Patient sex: M
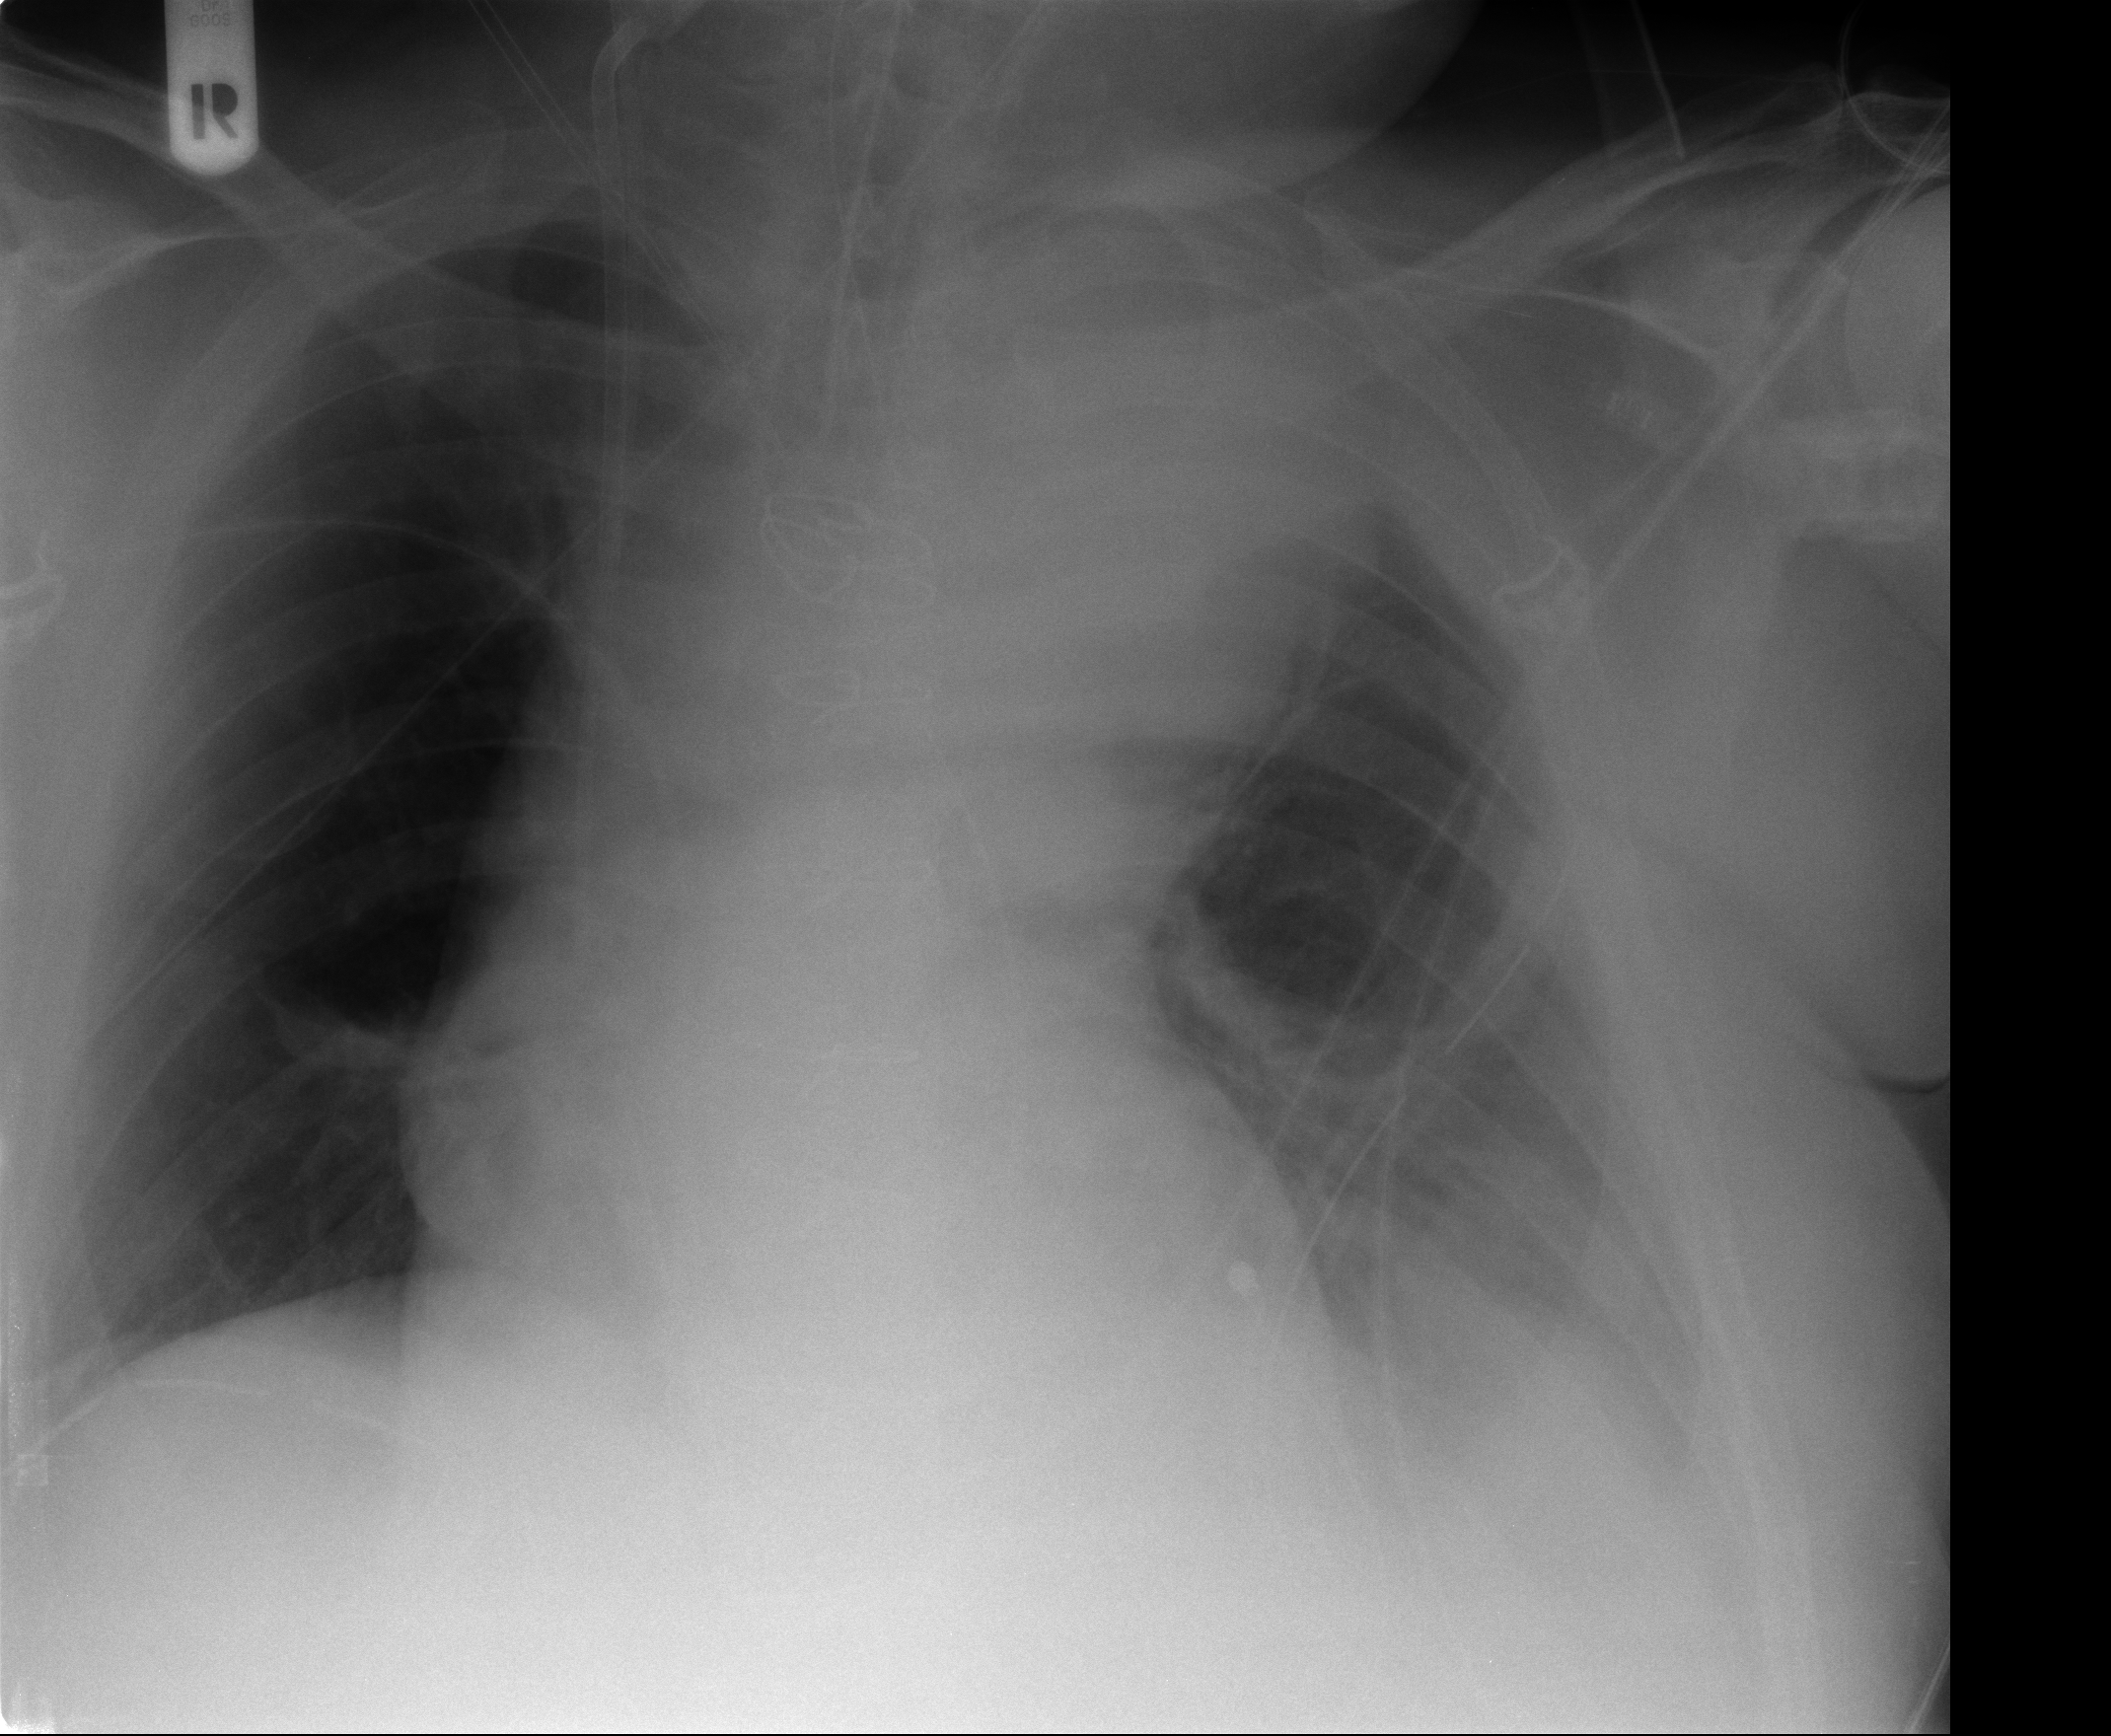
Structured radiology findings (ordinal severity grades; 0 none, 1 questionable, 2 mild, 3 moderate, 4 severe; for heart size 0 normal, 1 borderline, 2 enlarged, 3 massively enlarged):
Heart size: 3
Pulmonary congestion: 1
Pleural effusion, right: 0
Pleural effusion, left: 4
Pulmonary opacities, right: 0
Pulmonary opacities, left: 0
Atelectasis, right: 0
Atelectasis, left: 4